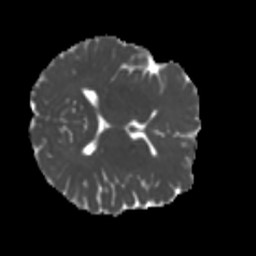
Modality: MD
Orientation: axial
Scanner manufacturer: siemens
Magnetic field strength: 3 T
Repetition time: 4 s
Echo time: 0.0594 s